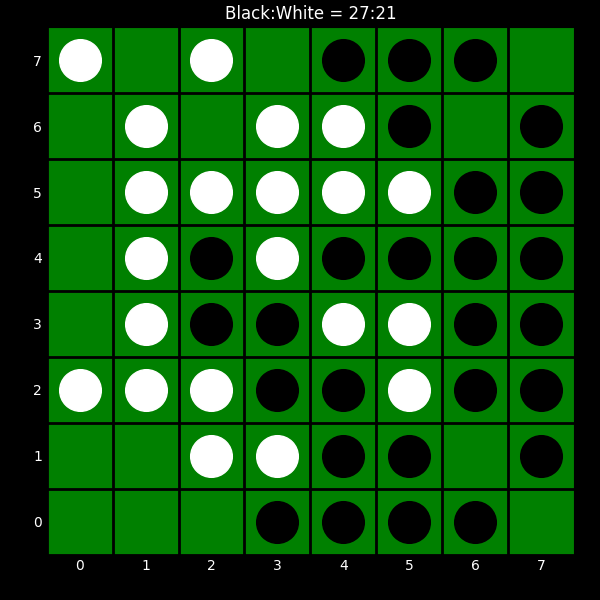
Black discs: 27
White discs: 21